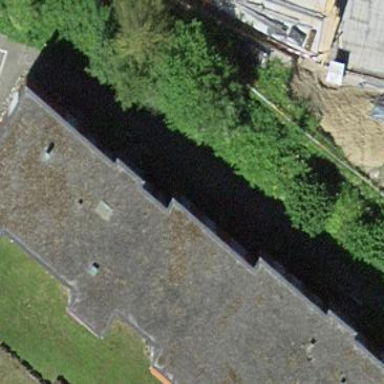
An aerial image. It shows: Flat-roofed building.